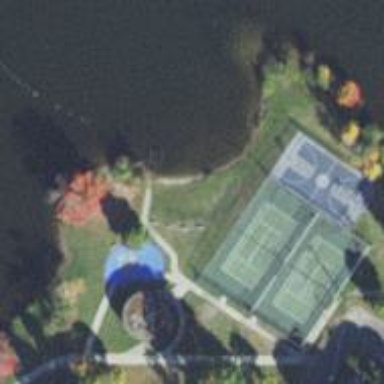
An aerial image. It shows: Tennis court on the leisure land pitch.